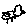
Label: bird